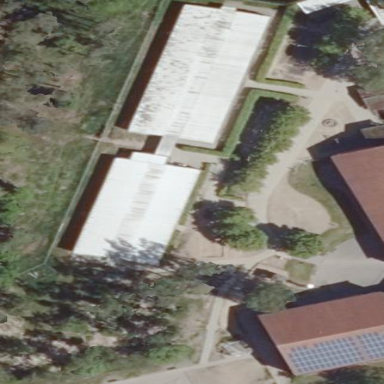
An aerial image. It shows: School building.